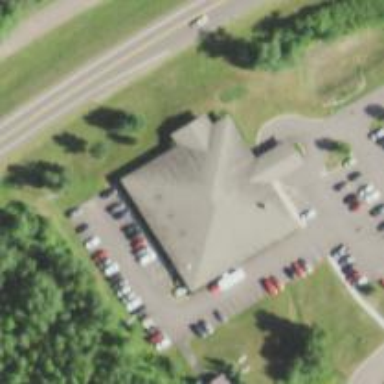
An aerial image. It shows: Healthcare clinic.